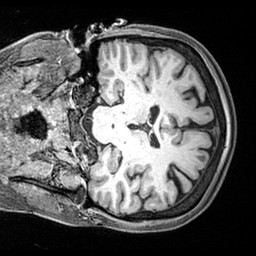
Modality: T1w
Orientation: coronal
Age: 36
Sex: female
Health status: healthy
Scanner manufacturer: siemens
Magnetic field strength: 3 T
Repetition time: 2.4 s
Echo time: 0.00217 s